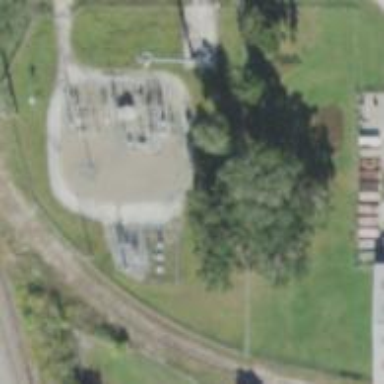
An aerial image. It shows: Distribution substation surrounded by fence.